Interaction volume radius: 10 \u00c5
Interaction volume height: 25 \u00c5
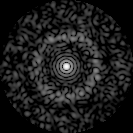
Disorder parameter: 0.85